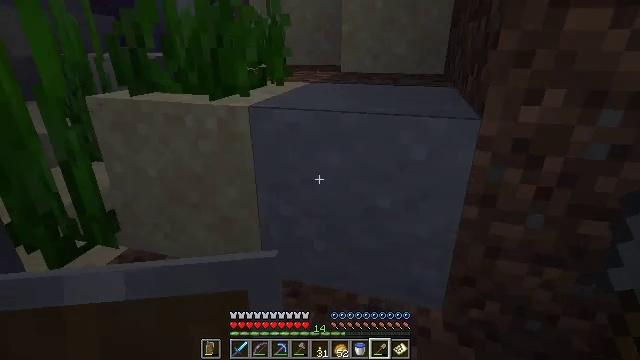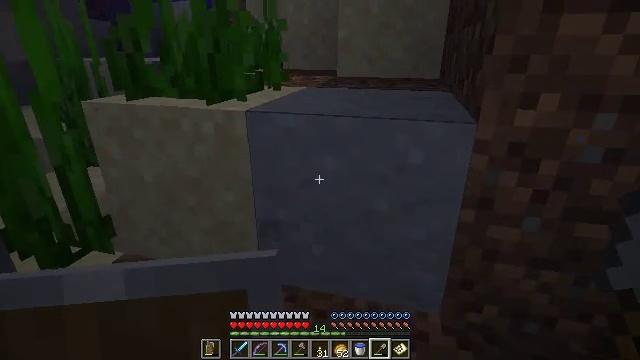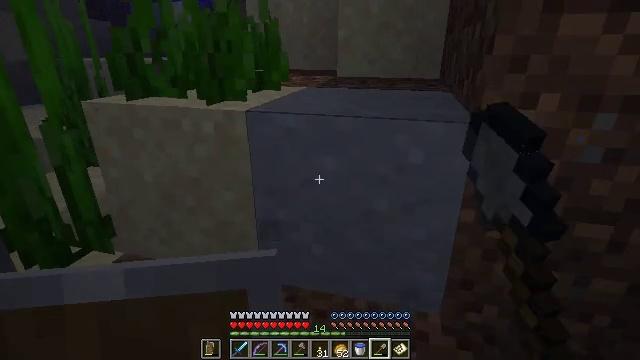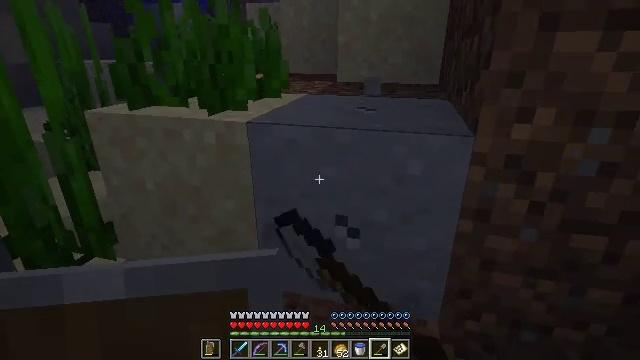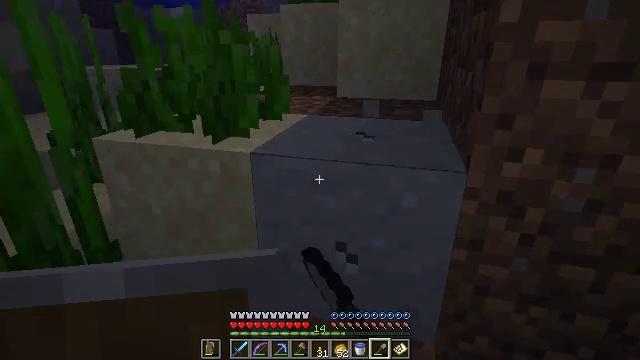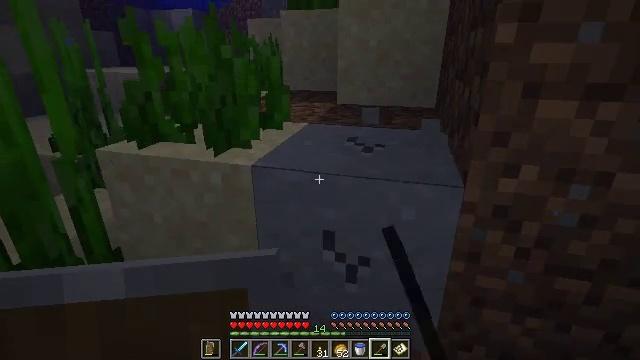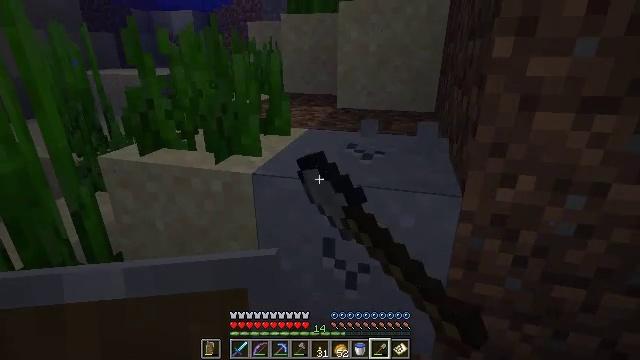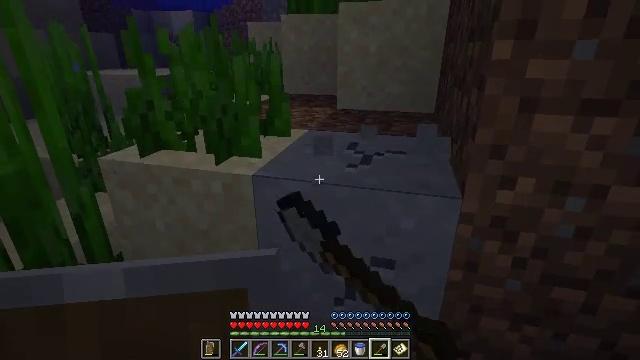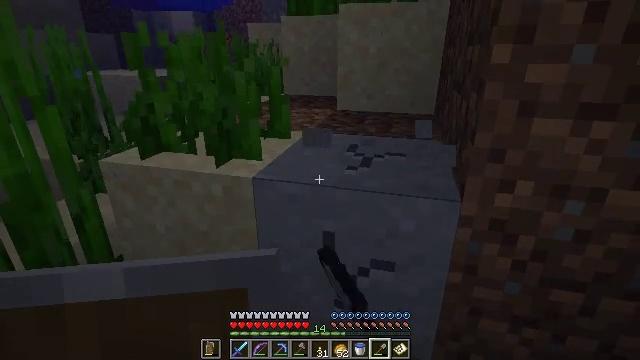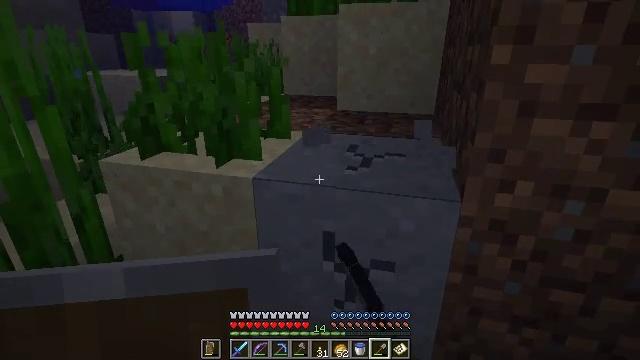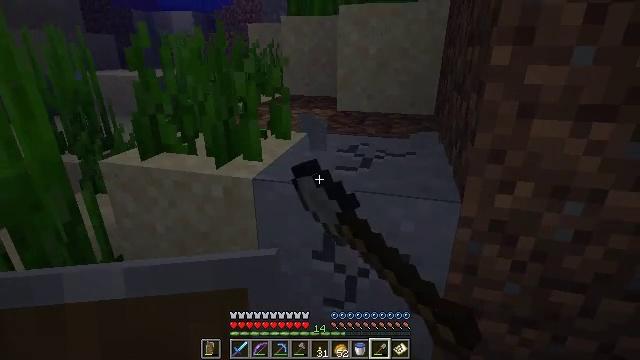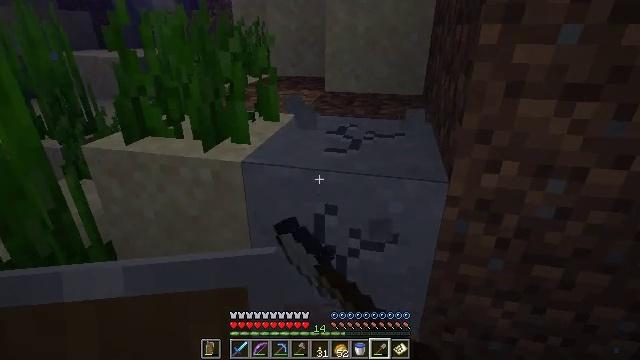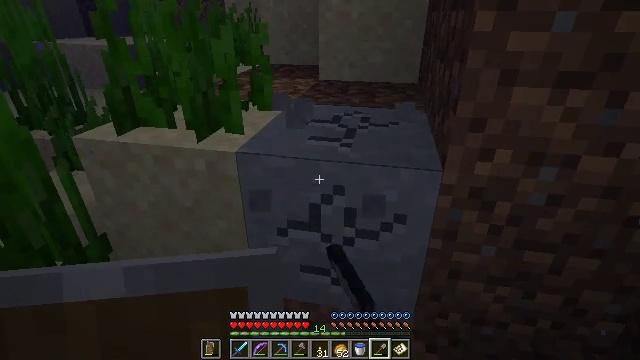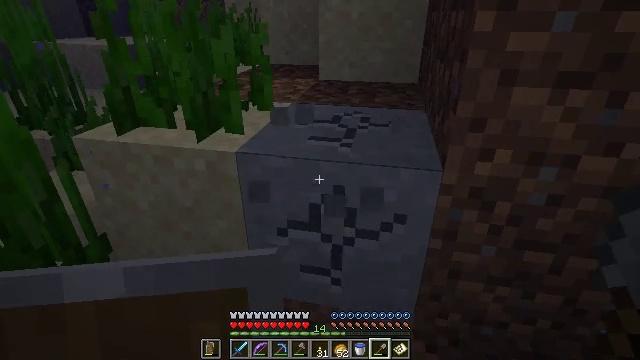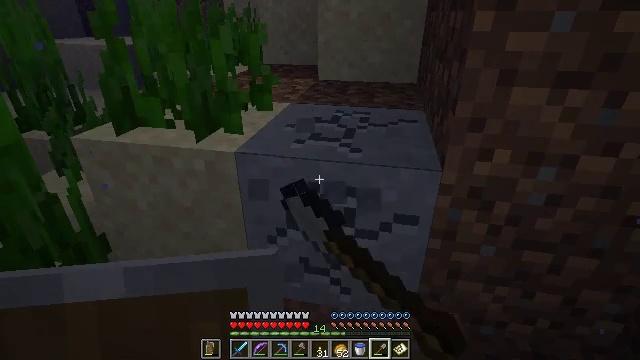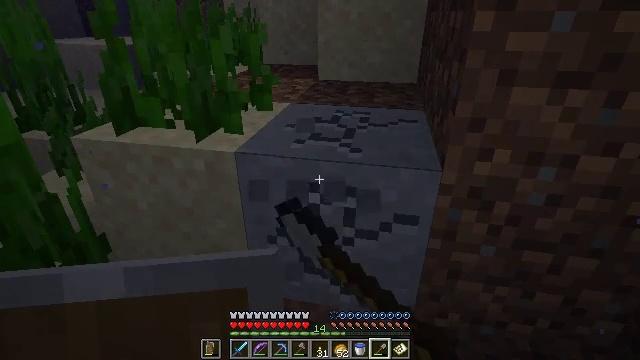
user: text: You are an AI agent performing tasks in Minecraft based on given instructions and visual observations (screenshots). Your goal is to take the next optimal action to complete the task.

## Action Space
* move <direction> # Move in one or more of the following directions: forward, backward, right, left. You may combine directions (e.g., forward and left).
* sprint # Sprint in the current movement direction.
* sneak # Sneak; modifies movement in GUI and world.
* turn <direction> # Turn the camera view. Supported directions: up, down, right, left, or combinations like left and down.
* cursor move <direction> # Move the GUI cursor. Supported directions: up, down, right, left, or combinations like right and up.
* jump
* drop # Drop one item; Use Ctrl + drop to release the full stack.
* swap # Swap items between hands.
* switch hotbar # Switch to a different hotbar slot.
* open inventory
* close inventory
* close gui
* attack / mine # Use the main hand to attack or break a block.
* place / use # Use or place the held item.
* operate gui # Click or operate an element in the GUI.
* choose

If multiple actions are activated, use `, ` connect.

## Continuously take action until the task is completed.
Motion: motion action
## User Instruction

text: Attack the clay block to obtain it.
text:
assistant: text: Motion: sneak, attack / mine
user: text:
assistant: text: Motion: attack / mine
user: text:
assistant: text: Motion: attack / mine
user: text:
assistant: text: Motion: attack / mine
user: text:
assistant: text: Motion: attack / mine
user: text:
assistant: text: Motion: attack / mine
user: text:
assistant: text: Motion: attack / mine
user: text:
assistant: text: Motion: attack / mine
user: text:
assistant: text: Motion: attack / mine
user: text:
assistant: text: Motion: attack / mine
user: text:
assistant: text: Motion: turn right and down, attack / mine
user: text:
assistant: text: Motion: turn right and down, attack / mine
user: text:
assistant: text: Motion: attack / mine
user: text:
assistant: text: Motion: attack / mine
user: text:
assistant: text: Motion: attack / mine
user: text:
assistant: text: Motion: attack / mine
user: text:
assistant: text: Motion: attack / mine
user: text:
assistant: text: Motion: attack / mine
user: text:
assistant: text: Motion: attack / mine
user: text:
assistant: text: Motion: attack / mine
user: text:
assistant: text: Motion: attack / mine
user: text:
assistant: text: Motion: attack / mine
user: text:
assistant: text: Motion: move forward, turn down, attack / mine
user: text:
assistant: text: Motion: move forward, turn down, attack / mine
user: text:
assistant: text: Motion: move forward, attack / mine
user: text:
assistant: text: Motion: move forward, attack / mine
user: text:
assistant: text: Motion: move forward, attack / mine
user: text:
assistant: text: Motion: move forward, attack / mine
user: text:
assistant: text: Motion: move forward, turn left
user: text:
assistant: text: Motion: move forward, turn left and up